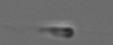
Label: flagellate_morphotype3